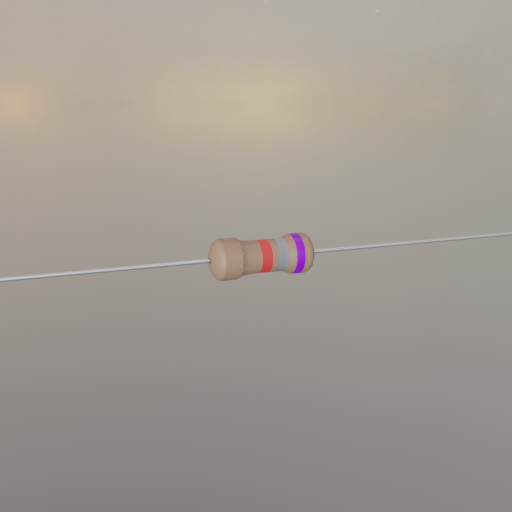
Resistor colour bands (in order): red, gray, violet